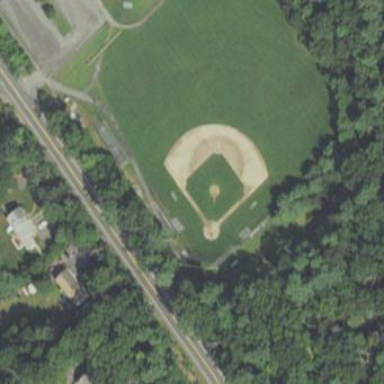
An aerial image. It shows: Baseball pitch for leisure and sports activities.